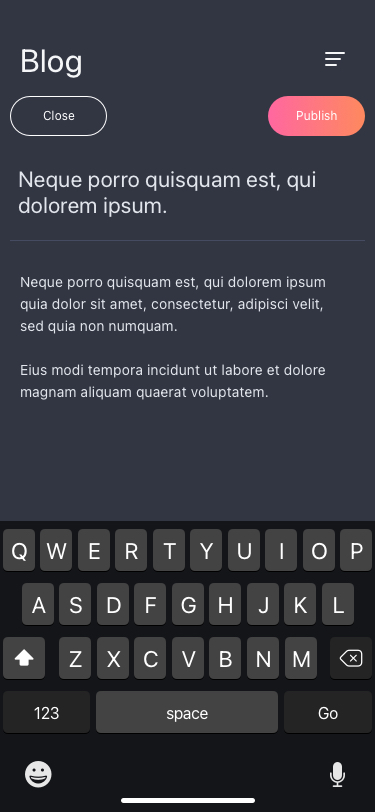
Text in this UI design:
Neque porro quisquam est, qui dolorem ipsum quia dolor sit amet, consectetur, adipisci velit, sed quia non numquam.

Eius modi tempora incidunt ut labore et dolore magnam aliquam quaerat voluptatem.
Neque porro quisquam est, qui dolorem ipsum.
Blog